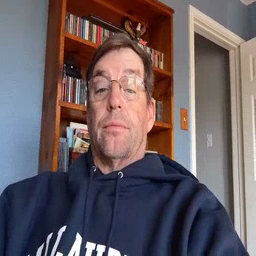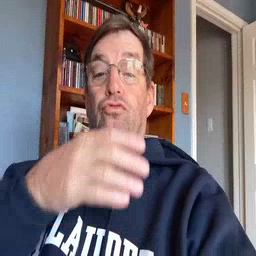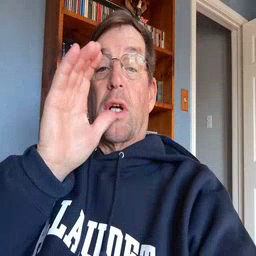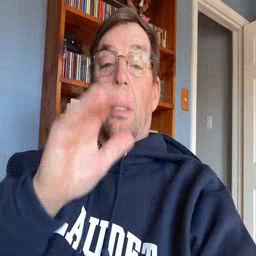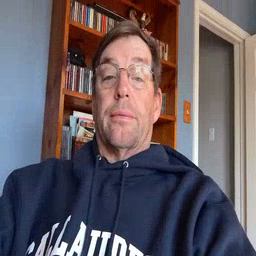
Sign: drink